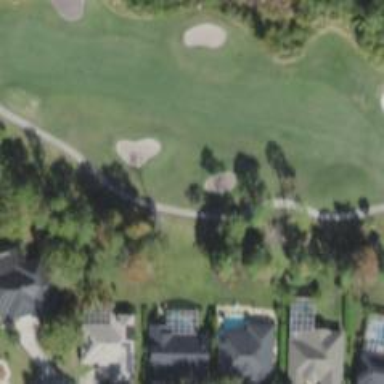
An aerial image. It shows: Golf fairway in the image.